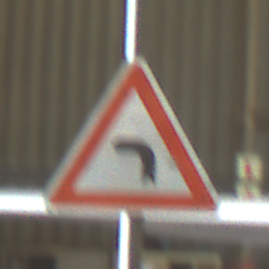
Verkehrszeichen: KurveLinks
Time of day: Midday
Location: Indoor (Urban)
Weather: NotSpecified
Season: NotSpecified
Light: Natural